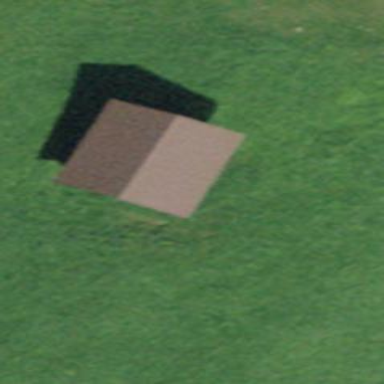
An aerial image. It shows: Rural barn.